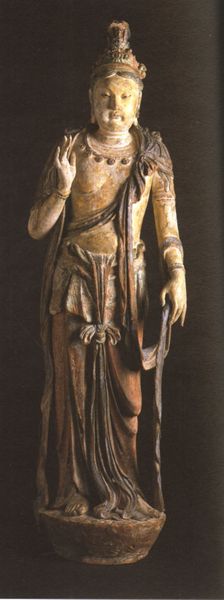
Titel: Stehender Bodhisattva Guanyin
Institution: Santa Barbara, Santa Barbara Museum of Art
Schlagwörter: fuß, gott, hand, mann, nackt, umhang, gelb, ocker, braun, brust, frau, geste, mund, schmuck, schwarz, zeichen, tuch, beige, rock, arm, arme, augen, falten, knoten, mensch, sockel, stein, hände, figur, gewand, krone, stock, skulptur, statue, dutt, kette, dick, foto, asien, asiatisch, photo, china, segen, gottheit, indien, kopfschmuck, gruß, winken, buddhismus, hindu, hinduismus, indisch, buddha, handzeichen, thailand, atein, winkend